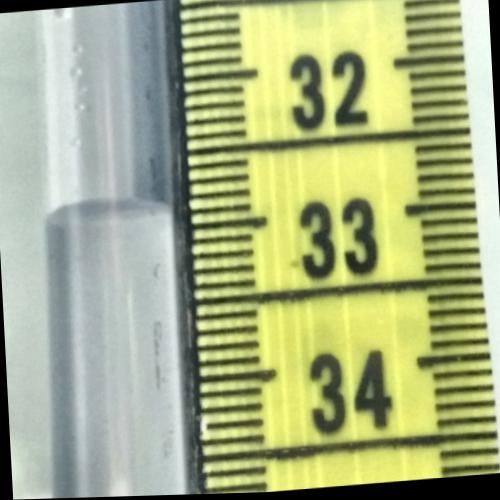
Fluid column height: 32.8 cm